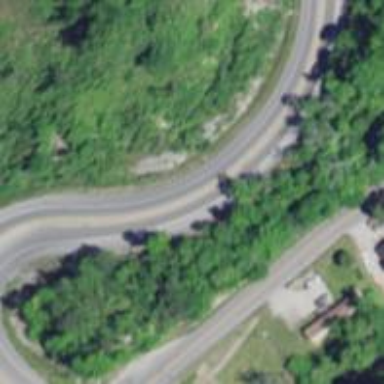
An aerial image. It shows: Trunk link highway.